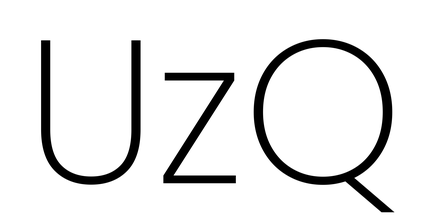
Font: Poppins-ExtraLight